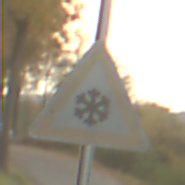
Verkehrszeichen: SchneeOderEisglaette
Umgebung: Outdoor, Nature
Tageszeit: SunriseSunset
Wetter: PartlyCloudy
Licht: Natural
Jahreszeit: NotSpecified
Kontrast: LowContrast